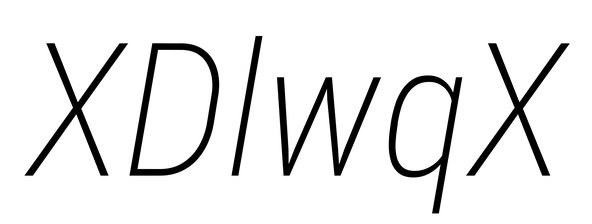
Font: Roboto-Italic_Condensed_ExtraLight_Italic